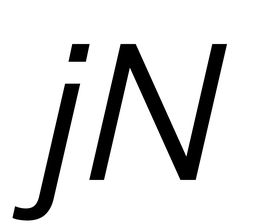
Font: InstrumentSans-Italic_Italic